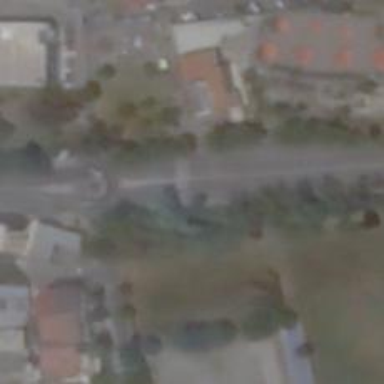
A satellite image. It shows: Marked crossing on the road.